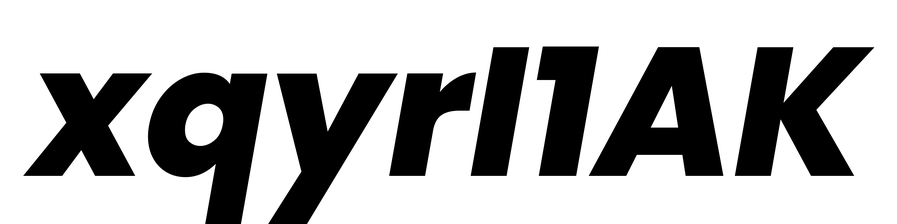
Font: Poppins-ExtraBoldItalic